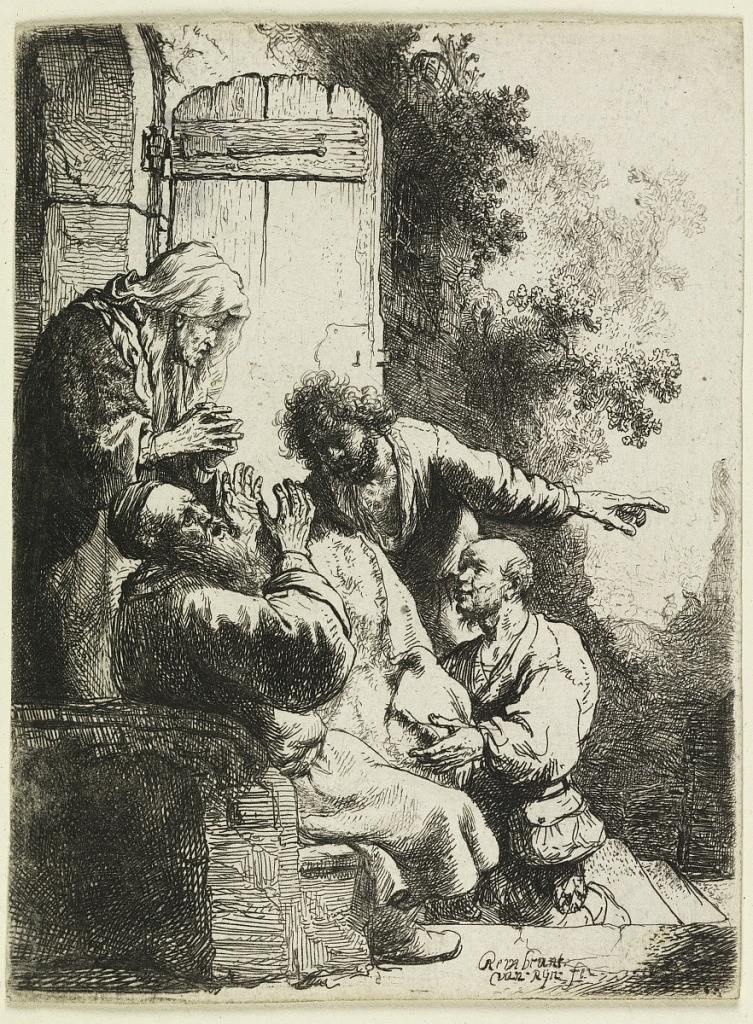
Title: Joseph's Coat Brought to Jacob
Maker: Rembrandt Harmensz van Rijn, Dutch, 1606–1669
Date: ca. 1633
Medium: Etching on laid paper
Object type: Print
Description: Jacob is seated, left, before the open door of his house. He holds up his hands in grief at seeing the cloak of his son, brought to him by two other sons. One of them points towards the distance with his left hand.